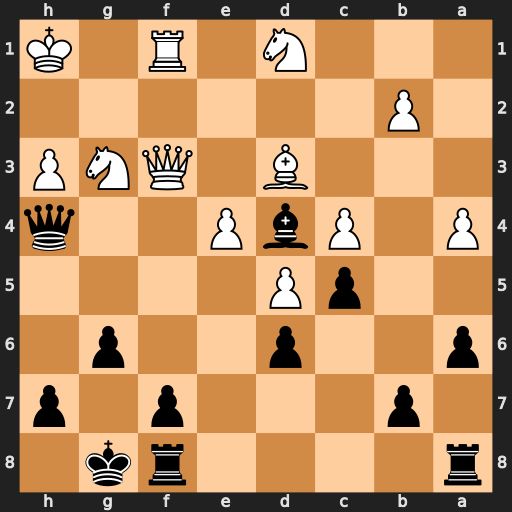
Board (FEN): r4rk1/1p3p1p/p2p2p1/2pP4/P1PbP2q/3B1QNP/1P6/3N1R1K
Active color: b
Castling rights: -
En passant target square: -
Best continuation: Qxh3#